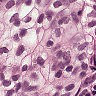
Metastatic tissue present: yes